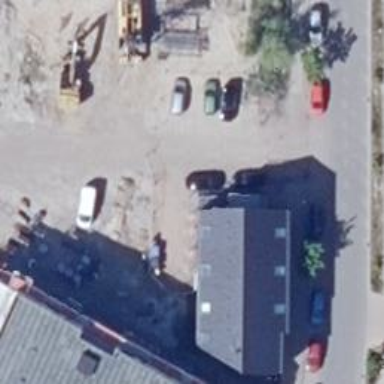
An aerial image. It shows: Bar.